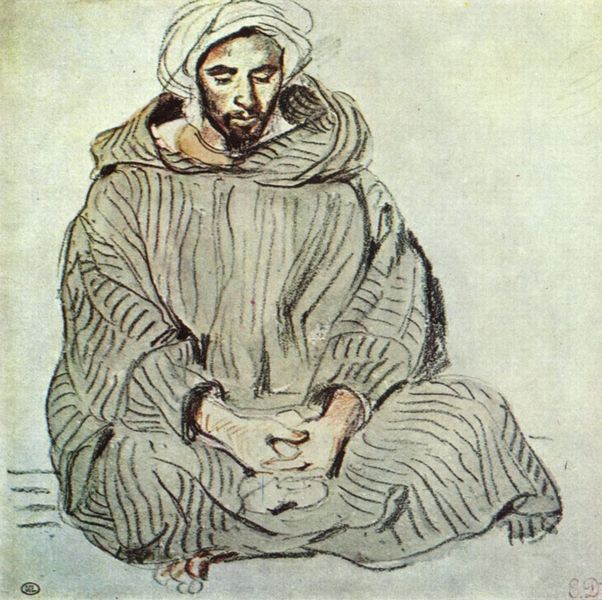
Titel: Sitzender Araber in Tanger
Künstler: Eugène Delacroix
Standort: Paris
Institution: Musée du Louvre
Schlagwörter: blau, dunkel, fuß, hand, haut, mann, umhang, weiß, grün, sitzen, braun, finger, grau, hell, kreide, nase, schwarz, skizze, straße, zeichnung, blick, schal, tuch, beige, haube, bart, mütze, wand, arm, arme, augen, falten, gesicht, vollbart, ärmel, hals, hände, porträt, signatur, boden, gewand, kutte, mantel, sitzend, augenbrauen, traurig, füße, papier, liegen, studie, linien, gefaltet, kopftuch, sitzt, gestreift, streifen, gesenkter blick, schoß, zehen, exotisch, striche, fussboden, barfuss, orient, kohle, hocken, scheich, beten, gebet, geschlossene augen, verschränkt, weß, arabisch, gefaltete hände, versunken, beeten, bettler, betend, turban, vertieft, arabien, islam, kaputze, araber, betteln, kapuze, schneidersitz, pastel, beduine, orientale, moslem, gewandt, kocken, verschränkte hände, meditieren, nackte füße, kaouze